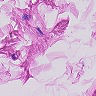
Metastatic tissue present: no